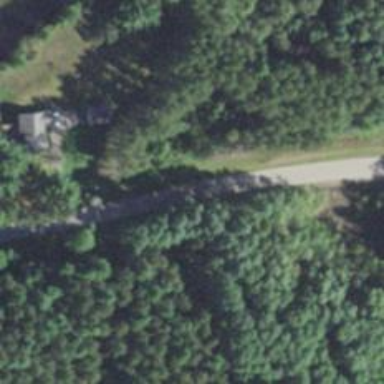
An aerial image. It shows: Unclassified road.